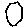
Label: hexagon